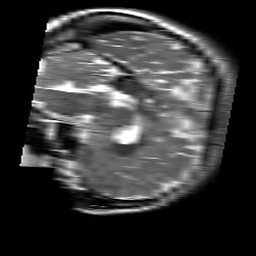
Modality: T2w
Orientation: sagittal
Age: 26
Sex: female
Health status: healthy
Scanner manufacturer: siemens
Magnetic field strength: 3 T
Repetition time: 4.01 s
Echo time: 0.116 s